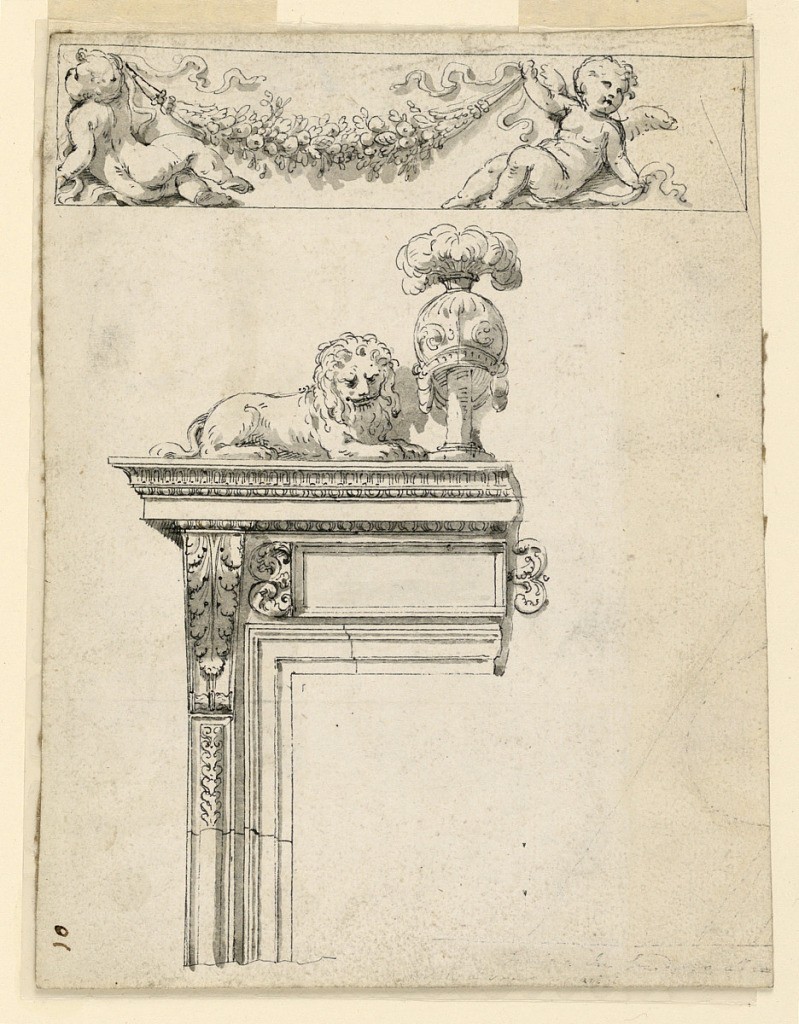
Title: Three friezes for an overdoor
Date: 1795
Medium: Pen and Chinese ink, brush and watercolor, graphite on laid paper
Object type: Drawing
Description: At the top, two crouching putti support the fruit garland. At the bottom, a lion crouches upon the top left corner of a door frame and faces a classical helmet on a stand.